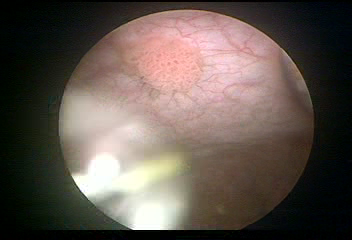
Modality: WLC
Class: Malignant
Subclass: HighGradePapillary
Lesion: L3
Stage: Ta
Morphology: Papillary
Bladder cancer association: Yes
Annotated structures: Tumor